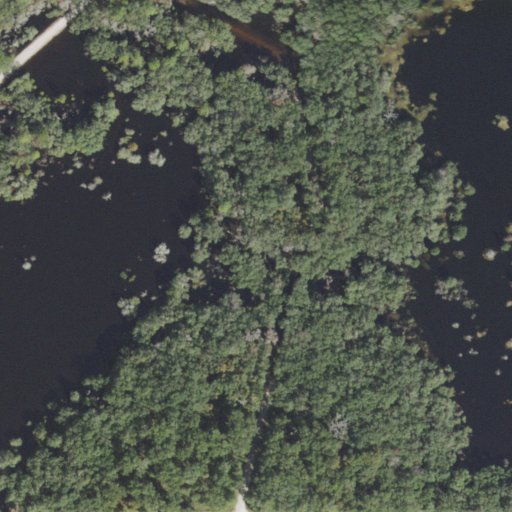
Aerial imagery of plain(s) in Florida named Beason Prairie containing evergreen forest, open development, herbaceous wetlands, open water, pasture, woody wetlands, low intensity development, deciduous forest, and high intensity development